Question: I'm trying to make each grid with different color the value is coming from the controller (from api)
I cant reach every grid because using the map doesn't provide an index for each grid.
is there another way to view these grids or another way to color each one with different color?
here is the code :
'''
GridView.count(
padding: EdgeInsets.only(top: 0),
physics: BouncingScrollPhysics(),
childAspectRatio: getProportionateScreenWidth(159) /
getProportionateScreenWidth(115),
crossAxisCount: 2,
crossAxisSpacing: getProportionateScreenWidth(28.5),
mainAxisSpacing: getProportionateScreenWidth(14.3),
children: controller.letters.map(
(e) {
counter++;
return Material(
elevation: 3,
borderRadius: BorderRadius.circular(
getProportionateScreenWidth(33)),
child: Container(
height: getProportionateScreenWidth(115),
width: getProportionateScreenWidth(159),
decoration: BoxDecoration(
borderRadius: BorderRadius.circular(
getProportionateScreenWidth(33)),
),
child: Center(
child: Text(
e,
style: TextStyle(
fontSize:
getProportionateScreenWidth(54),
fontWeight: FontWeight.bold,
color: counter % 2 == 0
? Color(0xff6FC989):
Color(0xff00A49A)
)
)),
),
);
},
).toList(),
),
'''
What I want to view is like this

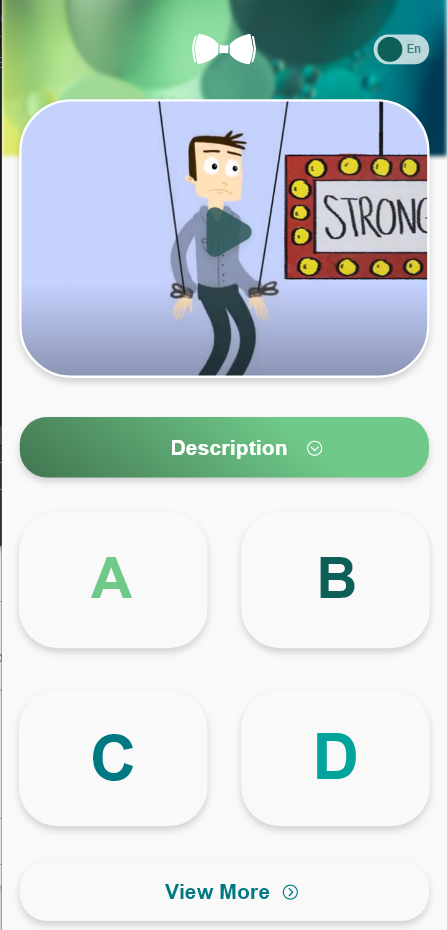
Answer: Generate the 'List' of 'Color' before and then modify your code a little (convert your 'controller.letters' to 'Map':
'''
children: controller.letters.asMap().entries.map((entry) {
return Material(
child: Contaner(
child: Center(
child: Text(entry.value), // value contains you 'letter'.
style: TextStyle(
color: _generatedColors[entry.key], // key containes index starting from 0.
),
),
),
);
}).toList();
'''